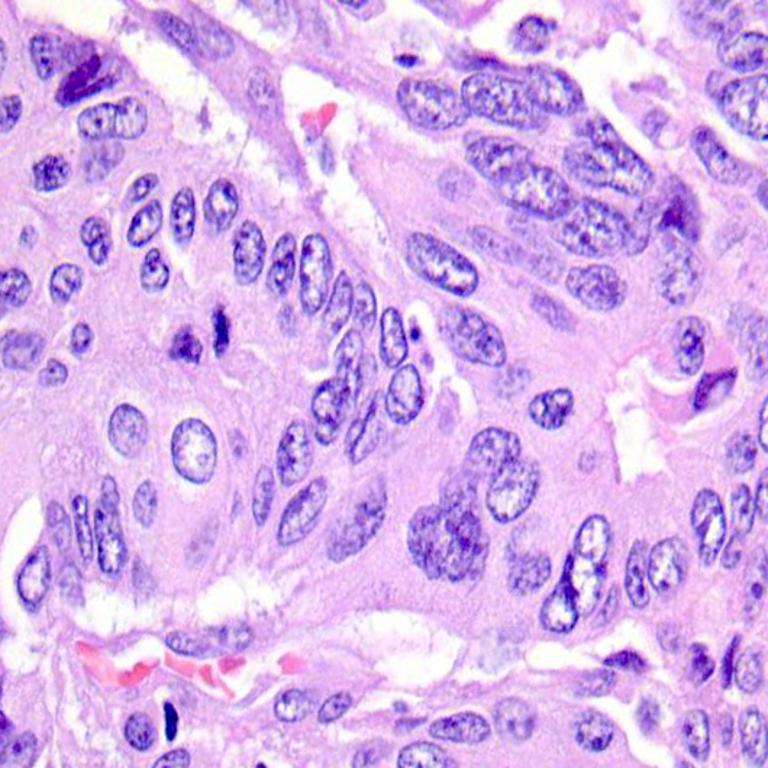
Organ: colon
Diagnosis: adenocarcinomas